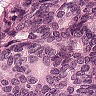
Metastatic tissue present: yes